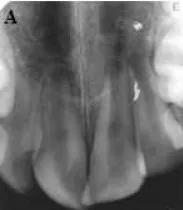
Preoperative image of the maxillary central incisor with history of trauma and immature apex.
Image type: radiology (x_ray)